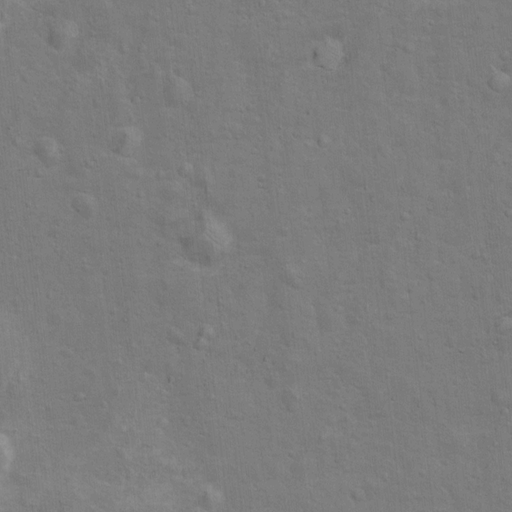
Classes present: Background